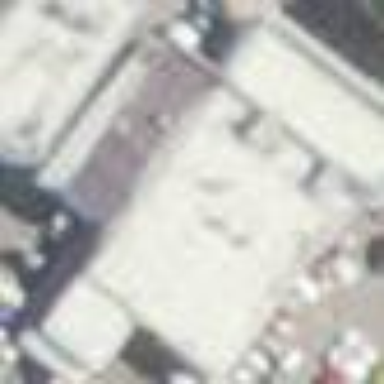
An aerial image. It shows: Car shop building.